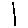
Label: line